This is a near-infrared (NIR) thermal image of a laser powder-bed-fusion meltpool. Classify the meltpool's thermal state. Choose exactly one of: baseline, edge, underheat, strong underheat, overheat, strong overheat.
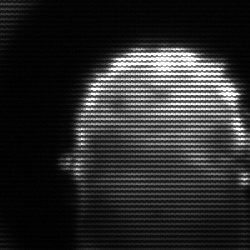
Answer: baseline